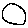
Label: circle